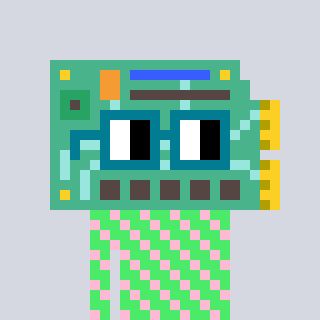
a pixel art character with square dark green glasses, a chipboard-shaped head and a teal-colored body on a cool background